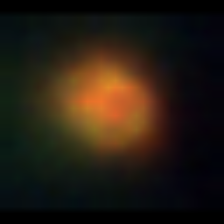
Taxon: NanoPlankton
Group: Other